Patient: sex M, age 44
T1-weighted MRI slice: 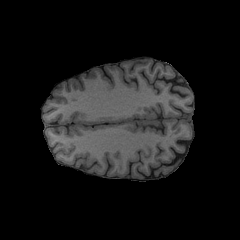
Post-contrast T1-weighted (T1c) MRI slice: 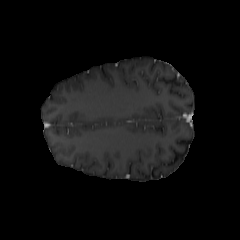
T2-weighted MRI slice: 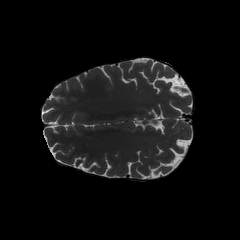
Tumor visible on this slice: no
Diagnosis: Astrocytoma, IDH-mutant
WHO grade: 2